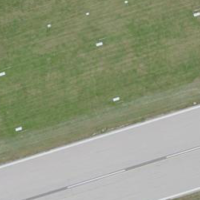
EUNIS habitat code: 57
Species observed at this site:
Cornus sanguinea